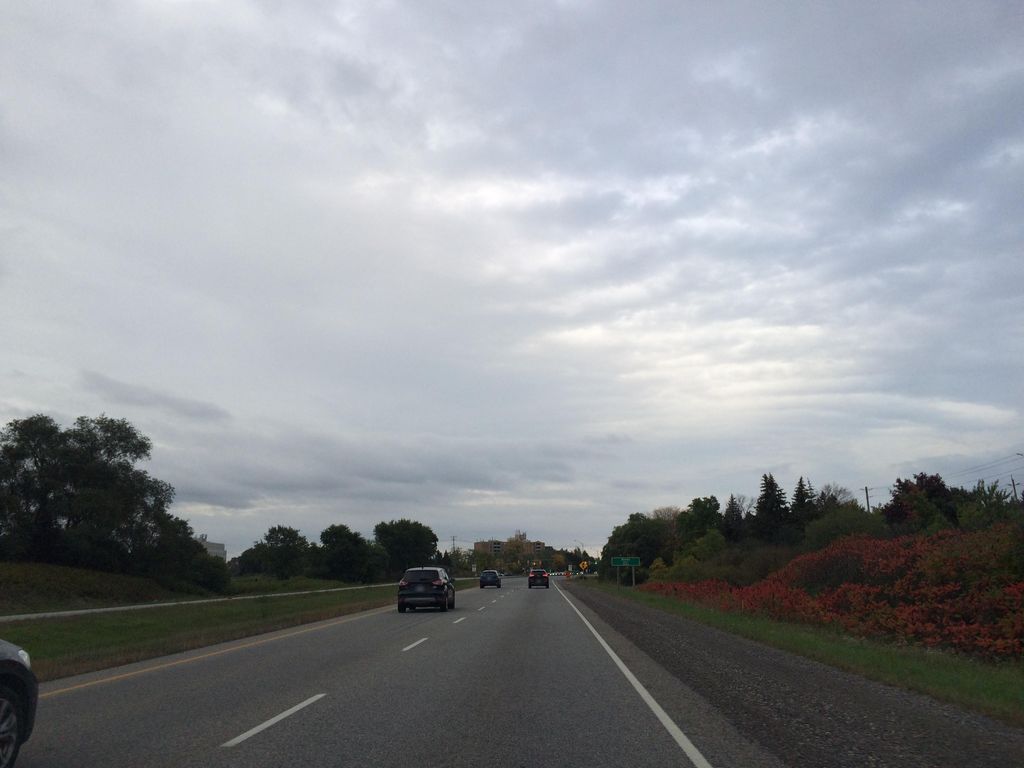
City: kitchener-waterloo